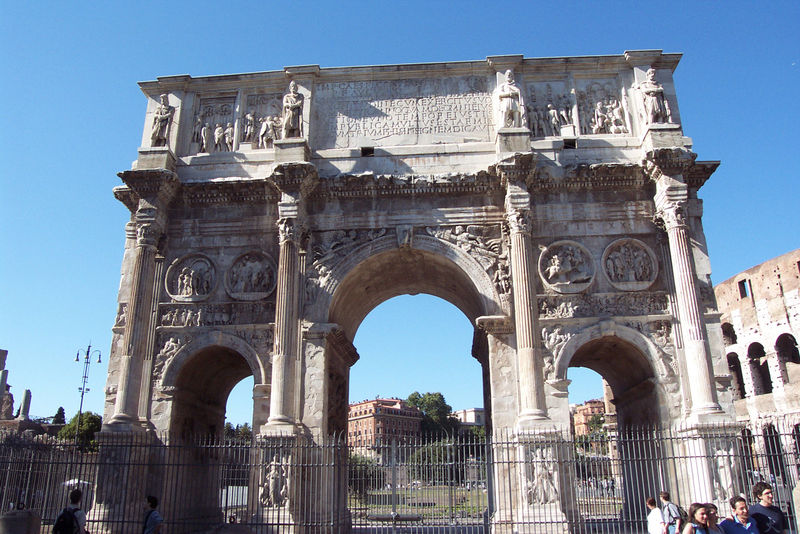
Titel: Forum Romanum: Konstantinsbogen
Standort: Rom, Forum Romanum (EU - I - Latium)
Schlagwörter: himmel, schatten, menschen, laterne, licht, säulen, gebäude, haus, zaun, gitter, reiter, relief, schrift, bogen, passanten, wolkenlos, figuren, inschrift, tor, bögen, antike, torbogen, antik, steintor, korinthisch, absperrung, triumphbogen, kannellierung, touristen, konstantin, medaillen